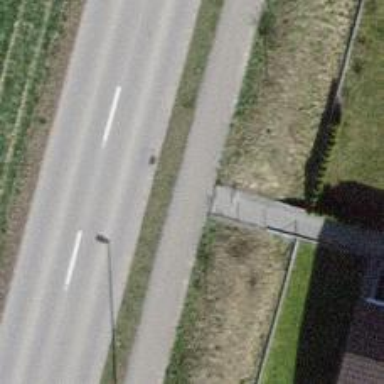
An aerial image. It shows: Cycleway.